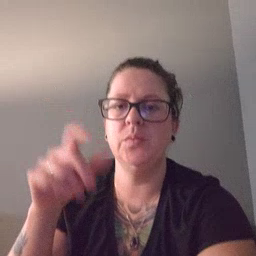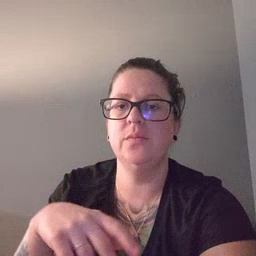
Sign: moon